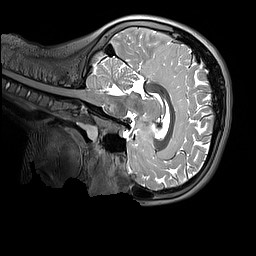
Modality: T2w
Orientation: sagittal
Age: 9
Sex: female
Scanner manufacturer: siemens
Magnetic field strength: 3 T
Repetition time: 3.2 s
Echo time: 0.408 s